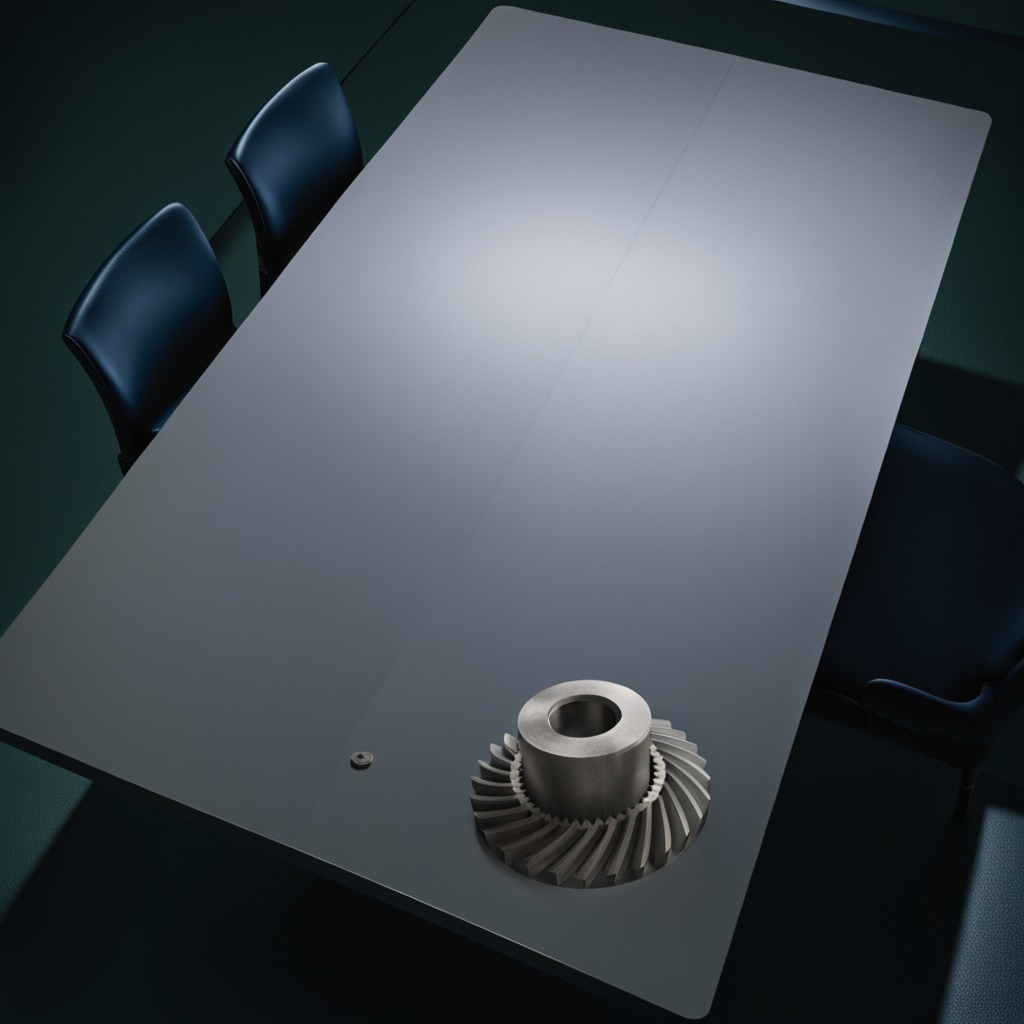
A steel gear with teeth lies on a clean empty table in a railway signal maintenance room.